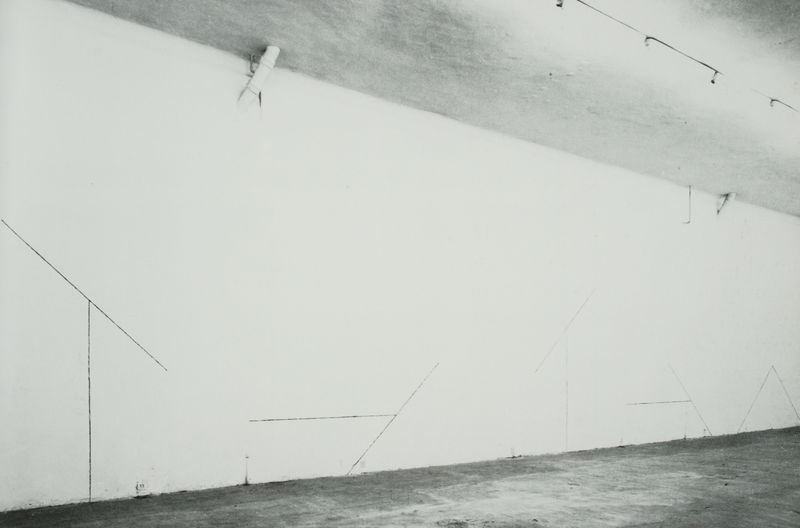
Titel: Two 80'' (200 cm) long straight lines
Künstler: Sol Lewitt
Schlagwörter: weiß, dreieck, grau, lampen, licht, raum, schwarz, wand, innenraum, boden, decke, ecke, fußboden, modern, kahl, linien, beleuchtung, striche, halle, foto, fotografie, ausstellung, ecken, diagonal, konstruktion, lewitt, installation, sol lewitt, neonröhren